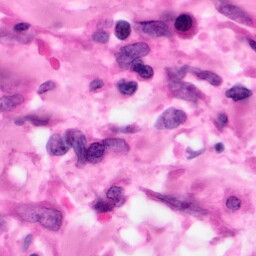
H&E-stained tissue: Pancreatic